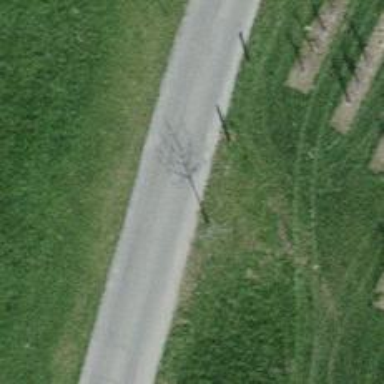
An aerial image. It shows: Unclassified paved road.